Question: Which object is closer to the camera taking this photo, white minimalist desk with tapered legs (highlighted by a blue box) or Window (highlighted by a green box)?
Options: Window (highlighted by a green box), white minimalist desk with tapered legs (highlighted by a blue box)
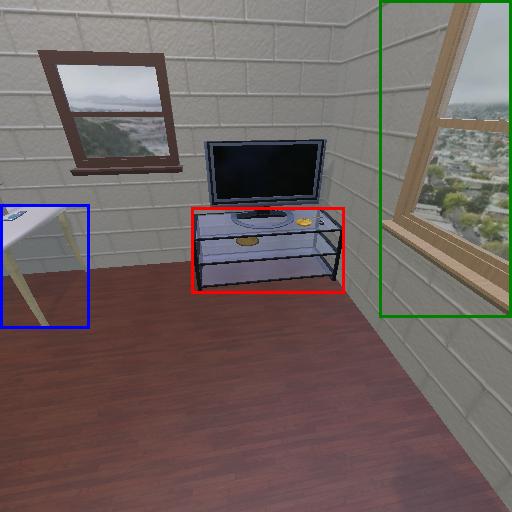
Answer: Window (highlighted by a green box)